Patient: sex F, age 48
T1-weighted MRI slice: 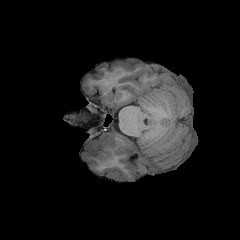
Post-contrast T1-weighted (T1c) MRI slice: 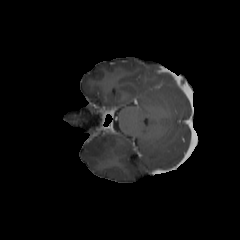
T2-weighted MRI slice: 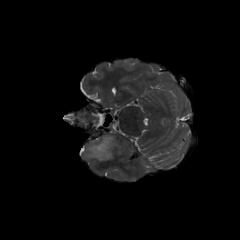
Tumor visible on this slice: yes
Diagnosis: Astrocytoma, IDH-mutant
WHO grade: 2